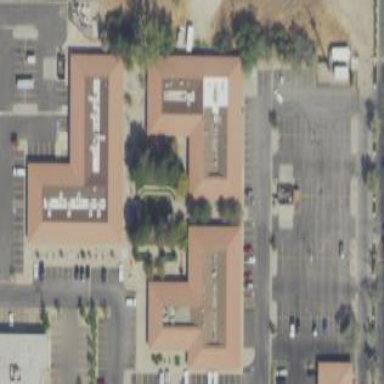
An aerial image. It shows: Office building.